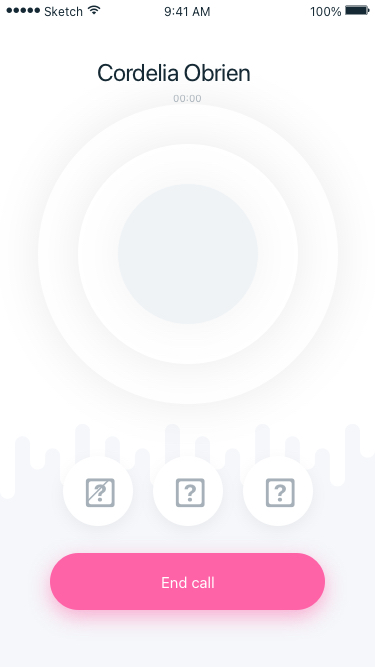
Text in this UI design:
End call



00:00
Cordelia Obrien